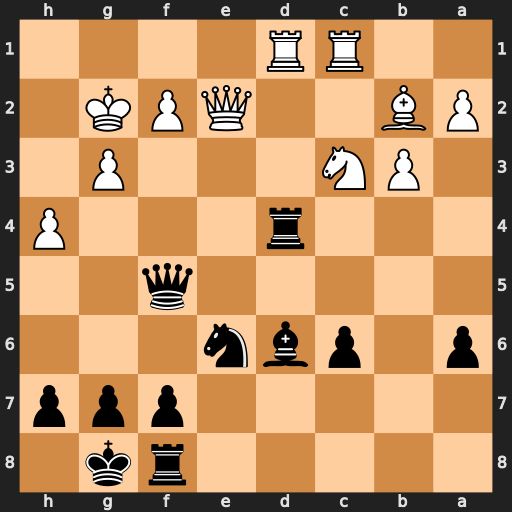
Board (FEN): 5rk1/5ppp/p1pbn3/5q2/3r3P/1PN3P1/PB2QPK1/2RR4
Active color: b
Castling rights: -
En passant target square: -
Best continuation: Rxh4 gxh4 Nf4+